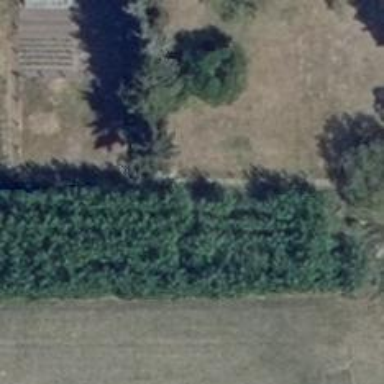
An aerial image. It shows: Row of trees with mixture of leaf types and cycles.